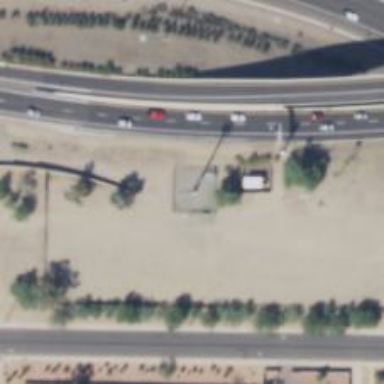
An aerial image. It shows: Mast tower used for communication.